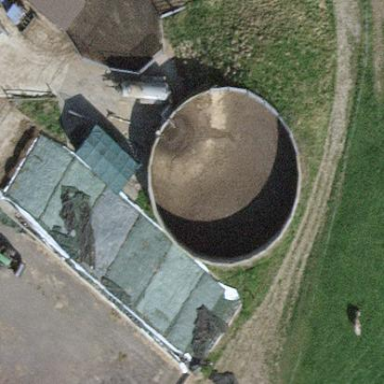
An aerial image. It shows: Storage tank that is man-made.